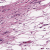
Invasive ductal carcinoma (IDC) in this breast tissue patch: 0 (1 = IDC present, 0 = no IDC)